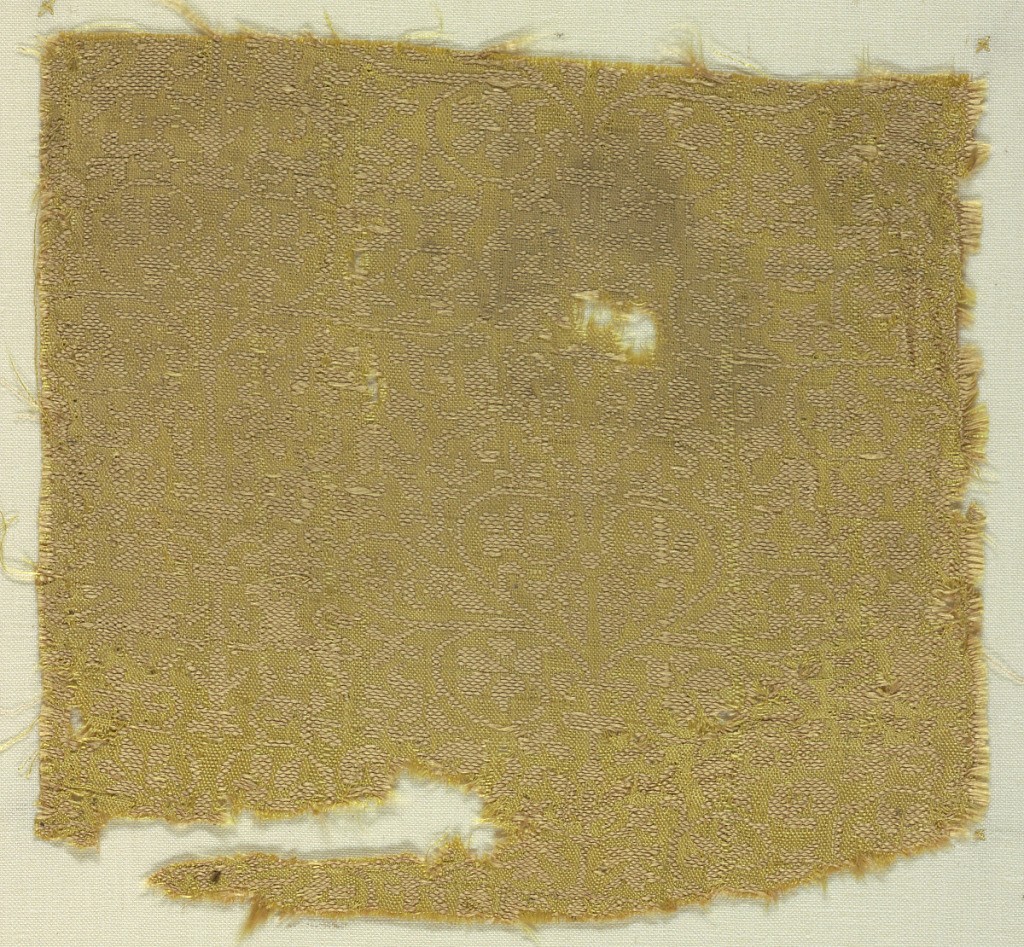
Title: Fragment
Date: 14th century
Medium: silk Technique: plain weave patterned with plain weave
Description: Small scale tree with affronted lions in yellow and rose.